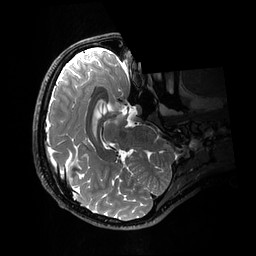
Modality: T2w
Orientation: axial